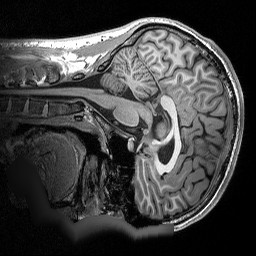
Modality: T1w
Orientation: sagittal